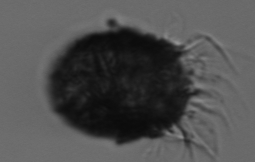
Label: Stenosemella_pacifica